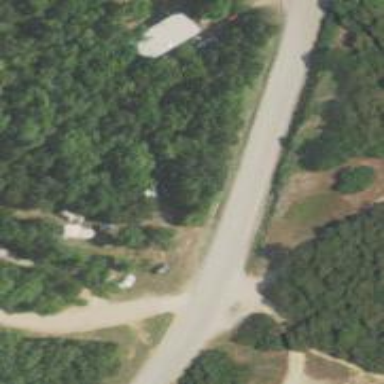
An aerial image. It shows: Tertiary road.